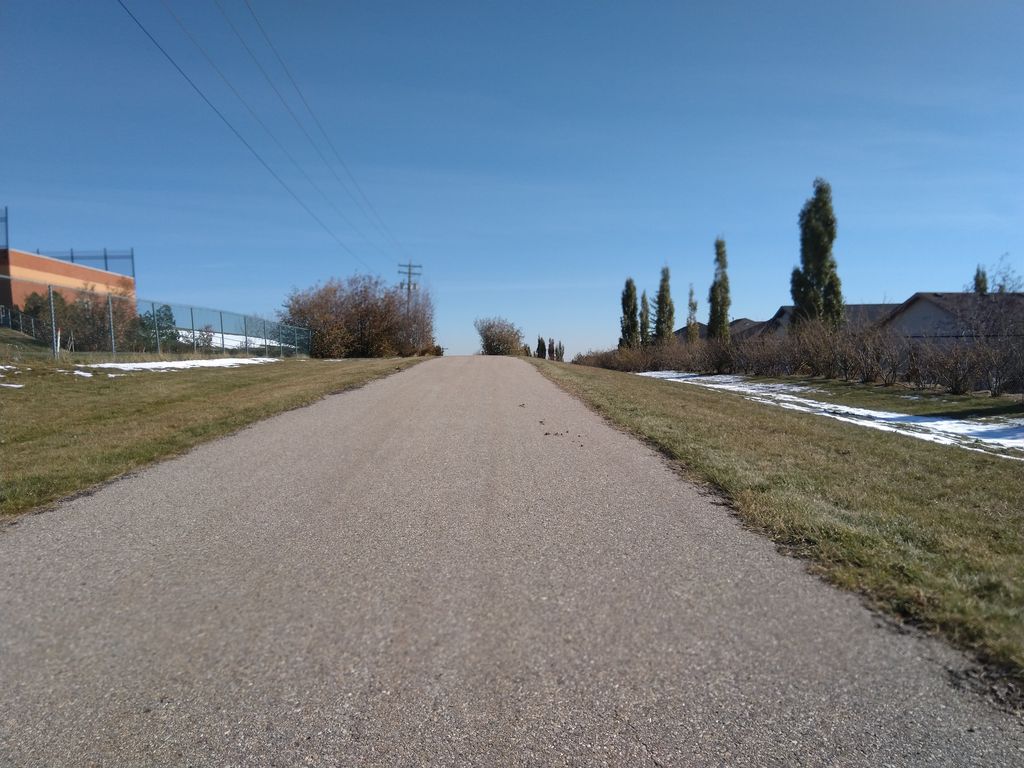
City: calgary